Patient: sex F, age 59
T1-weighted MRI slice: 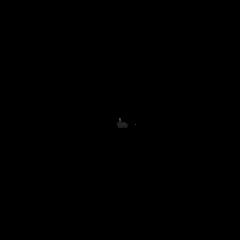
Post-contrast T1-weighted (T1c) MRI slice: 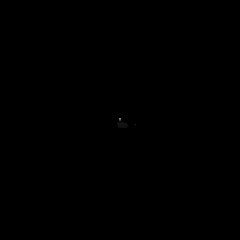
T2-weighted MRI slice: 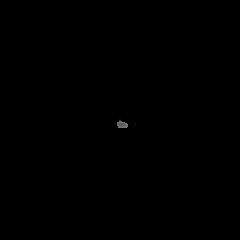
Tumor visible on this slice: no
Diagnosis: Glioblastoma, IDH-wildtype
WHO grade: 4